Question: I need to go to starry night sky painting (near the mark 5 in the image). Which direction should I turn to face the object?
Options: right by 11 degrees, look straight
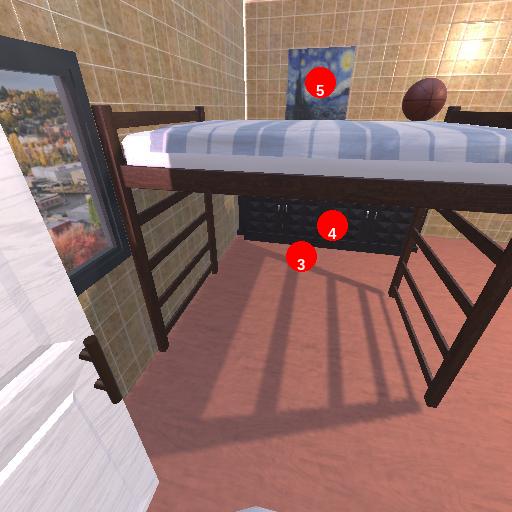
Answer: right by 11 degrees